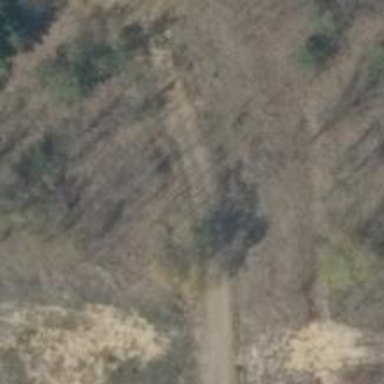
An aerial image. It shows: Compacted path.